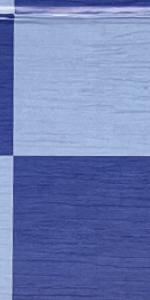
Label: Empty